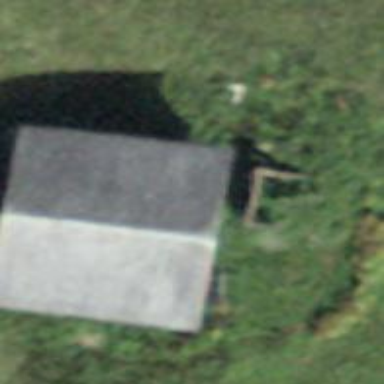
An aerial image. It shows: Shed building.